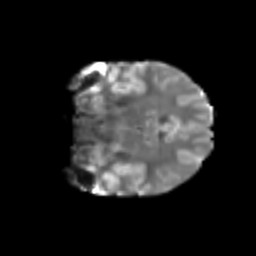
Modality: T2w
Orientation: coronal
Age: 25
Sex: female
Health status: healthy
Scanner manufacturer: philips
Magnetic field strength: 3 T
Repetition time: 4.004 s
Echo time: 0.08907 s